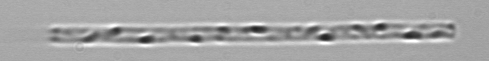
Label: Cerataulina_pelagica